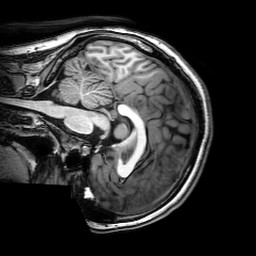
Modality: T1w
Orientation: sagittal
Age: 20
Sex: female
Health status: healthy
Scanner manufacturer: philips
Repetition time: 0.008196 s
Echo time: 0.00376 s